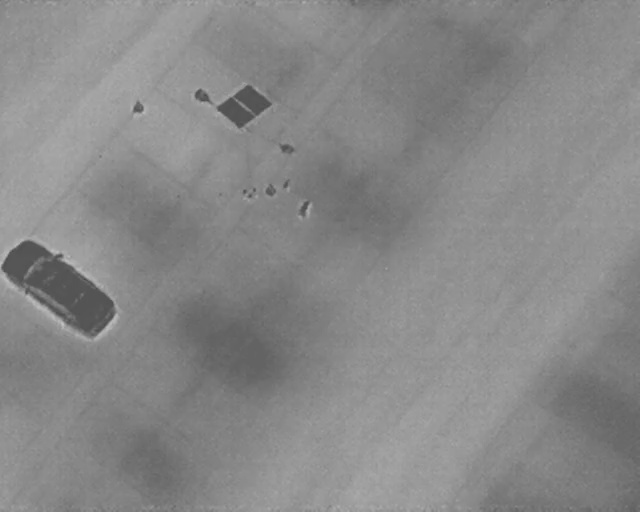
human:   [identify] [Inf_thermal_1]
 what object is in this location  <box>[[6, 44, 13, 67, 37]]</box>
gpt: <ref>1 large car at the left</ref>